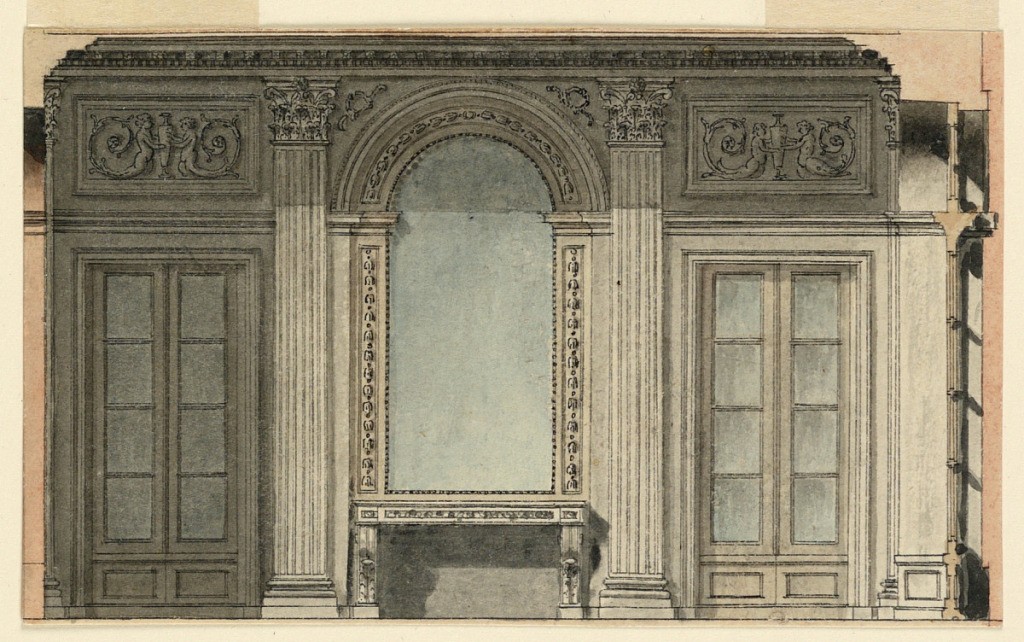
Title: Section of a Vestibule
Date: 1790
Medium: Pen and ink, brush and watercolor on paper
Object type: Drawing
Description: The entrance is at right. The main wall shows an arched looking-glass over a mantelpiece, or a console table and flanked by fluted pilasters. In the outer panels are folding doors under ornamental reliefs.